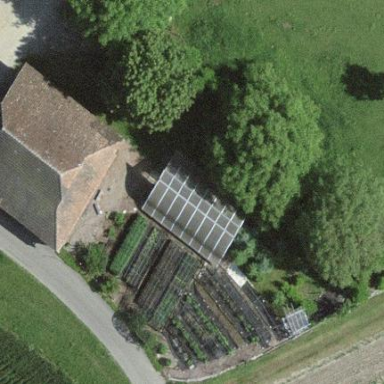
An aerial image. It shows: Greenhouse.